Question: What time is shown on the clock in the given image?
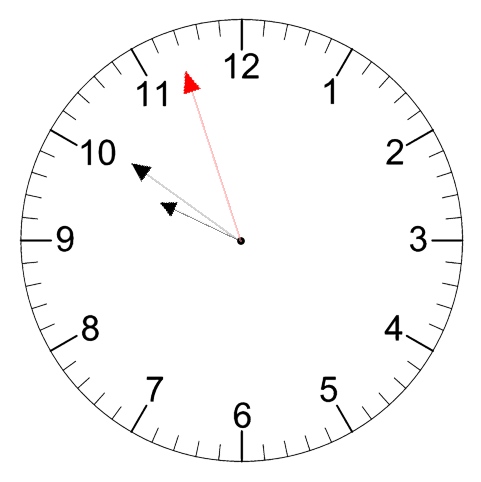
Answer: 09:50:57